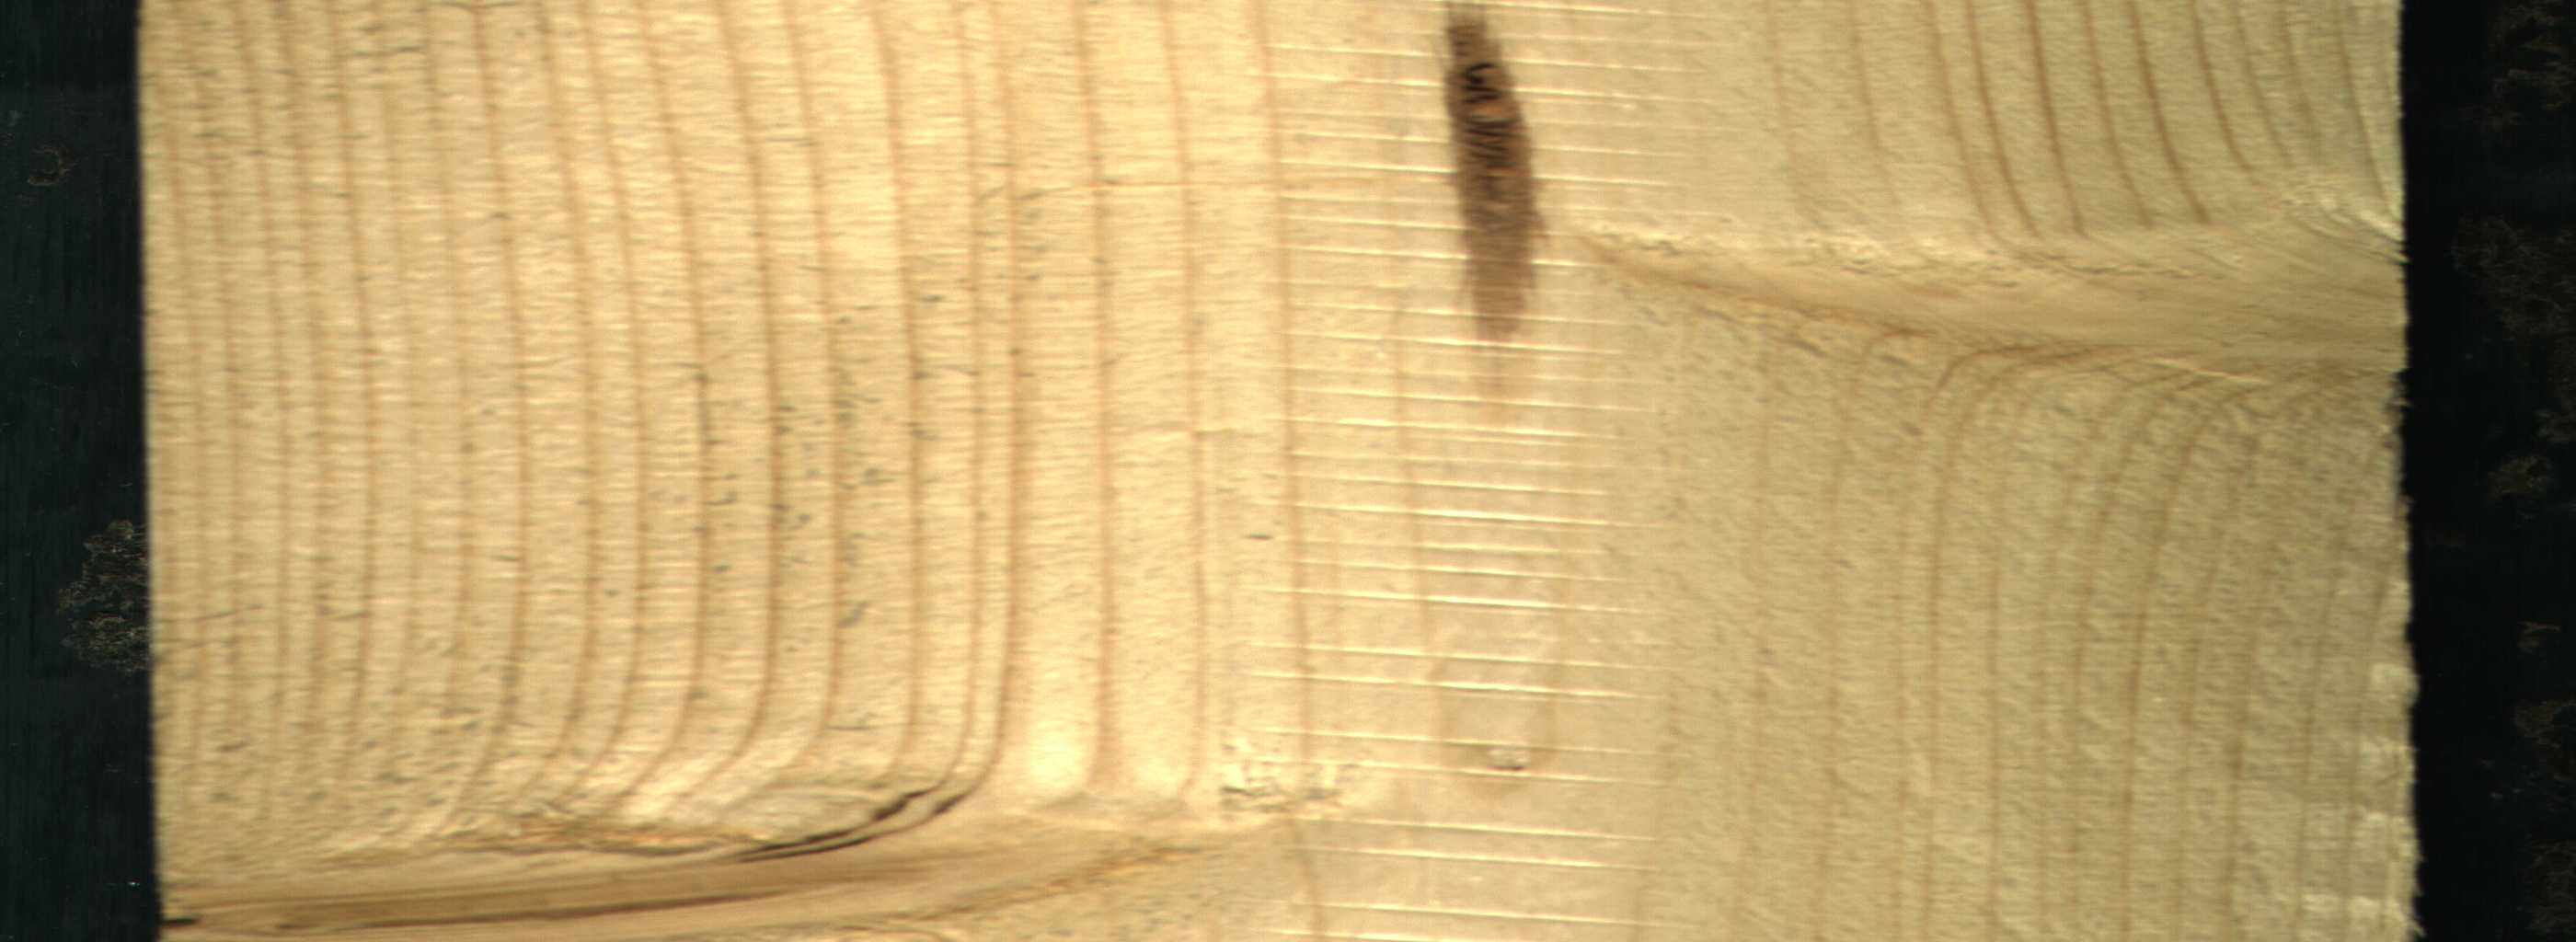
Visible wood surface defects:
Marrow
Live_Knot
Live_Knot